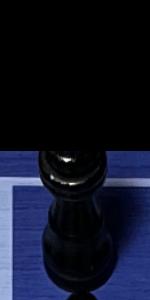
Label: Queen_Black